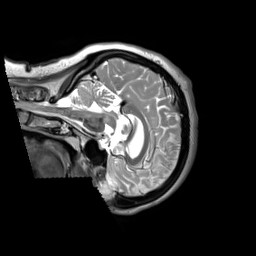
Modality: T2w
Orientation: sagittal
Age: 59
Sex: female
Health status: ill
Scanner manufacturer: siemens
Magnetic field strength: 3 T
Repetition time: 2.8 s
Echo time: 0.326 s